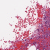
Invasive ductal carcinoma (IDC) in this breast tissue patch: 0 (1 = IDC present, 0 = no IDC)